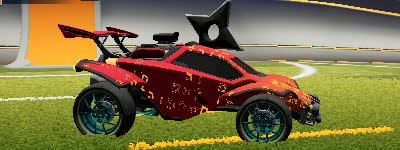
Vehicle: octane